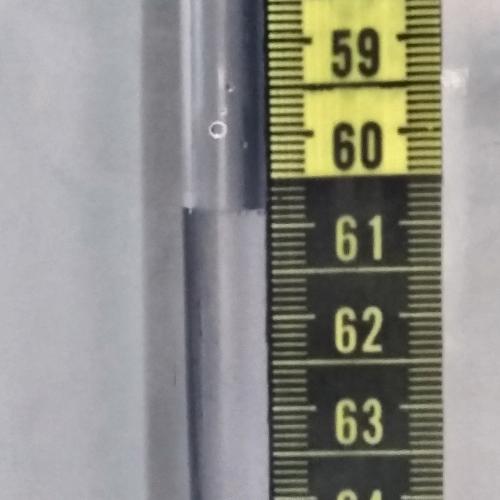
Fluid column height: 60.8 cm